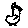
Label: bird